Field crop: maize
Growth stage: 2
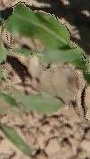
Species: maize